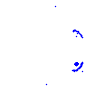
Particle: kaon